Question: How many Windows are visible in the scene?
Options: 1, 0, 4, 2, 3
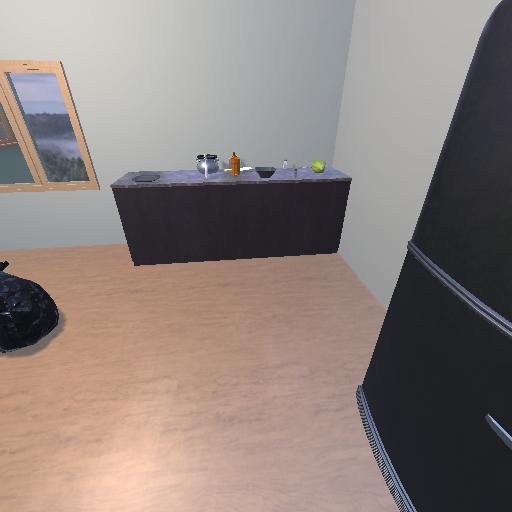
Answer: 1